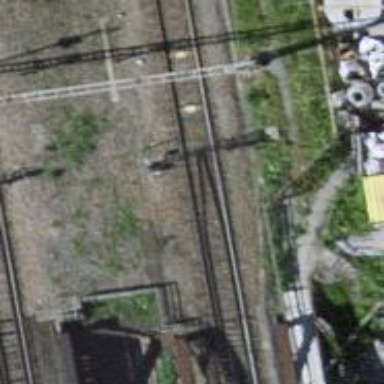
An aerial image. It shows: Railway signal.